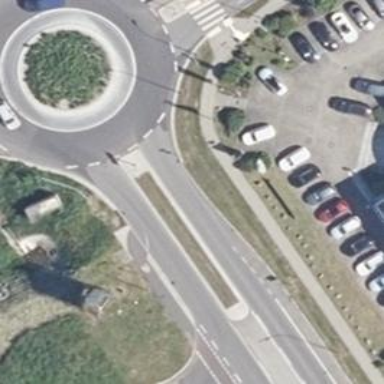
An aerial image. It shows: Asphalt road categorized as primary highway with traffic calming island.